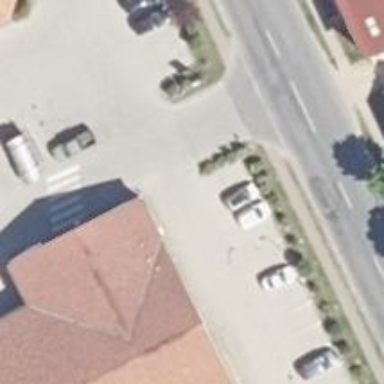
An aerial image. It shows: Bakery.